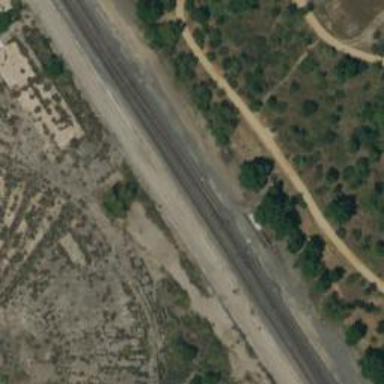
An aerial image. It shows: Railroad crossover.